Question: I want to draw a line in a static control:
'''
case WM_CREATE:
{
hgraph=CreateWindow(WC_STATIC,NULL,WS_CHILD|WS_VISIBLE|SS_CENTER,20,20,660,80,hWnd,NULL,NULL,NULL);
SendMessage(hgraph,WM_SETTEXT,NULL,(LPARAM) "My Static");
break;
}
case WM_PAINT:
{
hdc=GetDC(hgraph);
hp=CreatePen(0 ,5,RGB(0,100,0));
SelectObject(hdc,hp);
MoveToEx(hdc, 0, 0, 0);
LineTo(hdc, 100, 100);
ReleaseDC(hgraph, hdc);
}
break;
'''
but it goes under the static control:

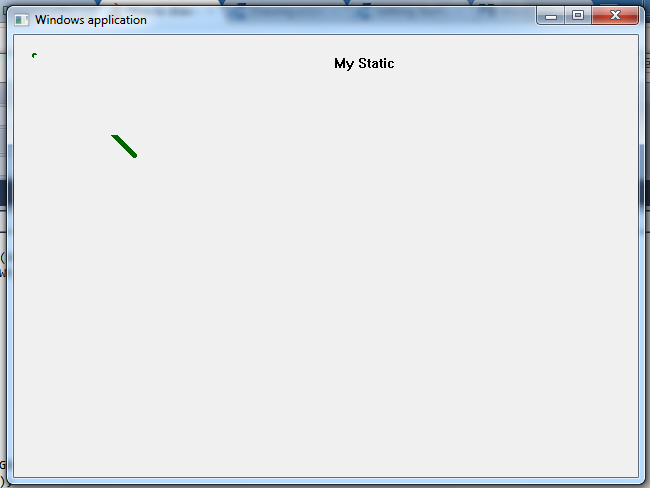
Answer: When drawing to any child window, you need to do your drawing within the 'WM_PAINT' of the child window procedure, not within the 'WM_PAINT' of the parent window as you are doing.
For system controls (e.g. statics), you need to the window, which means that you need to replace the system-defined window procedure with your own. Once you have installed your own window procedure into the system control, you can catch the 'WM_PAINT' event on the system control to do your painting.
The complete procedure is as follows:
1. Define your Replacement Window Procedure for the Static Control. We also must define a variable that we can use to store the original system Window Procedure for the control, which we must call at some point to allow the control to be drawn as normal. static WNDPROC pFnPrevFunc;
static LRESULT CALLBACK ProcessStaticMessages(HWND hWindow,
UINT uMessage,
WPARAM wParam,
LPARAM lParam)
{
/*
* call the original system handler so the control
* gets painted as normal.
*/
(*pFnPrevFunc)(hWindow, uMessage, wParam, lParam);
/*
* perform our custom operations on this control in
* addition to system operations.
*/
switch (uMessage)
{
...
case WM_PAINT:
/*
* static control has just been painted by system.
*/
hDC = GetDC(hWindow);
/* draw your lines on the static control */
ReleaseDC(hWindow, hDC);
return TRUE;
}
return TRUE;
}
2. Create your static control window. hWndStatic = CreateWindow(WC_STATIC, (LPSTR) NULL, WS_CHILD|... );
3. Subclass your static control window (install your window procedure) pFnPrevFunc = SetWindowLongPtr(hWndStatic,
GWLP_WNDPROC,
(LONG_PTR) ProcessStaticMessages);
If this works correctly, then you should receive WM_PAINT messages your private message processing function for the static, and your drawing should occur correctly.